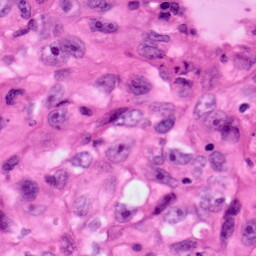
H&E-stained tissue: Lung